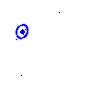
Particle: kaon